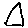
Label: triangle